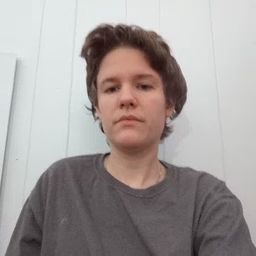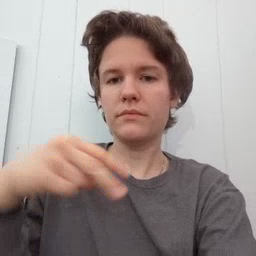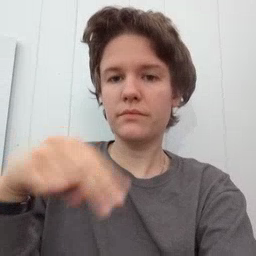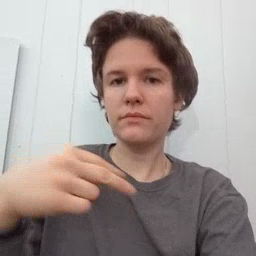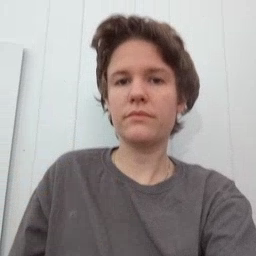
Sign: dance